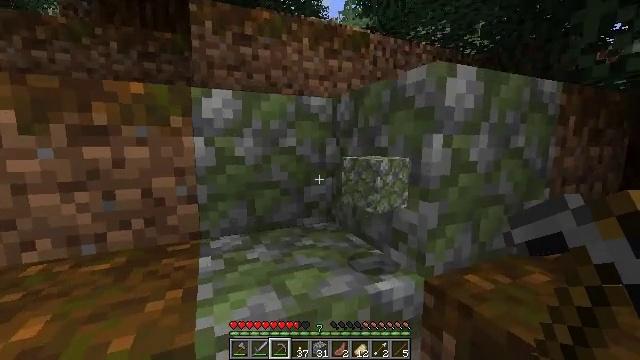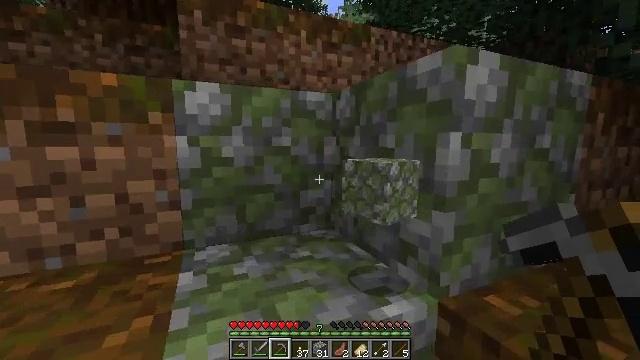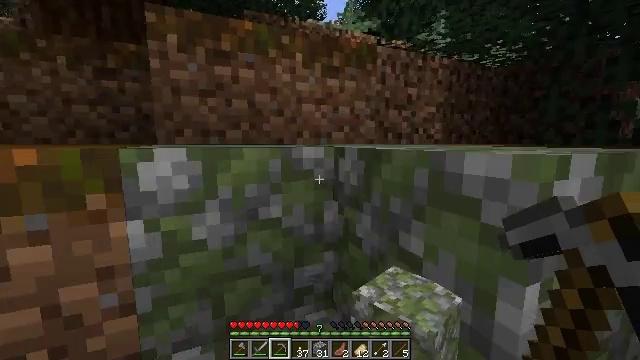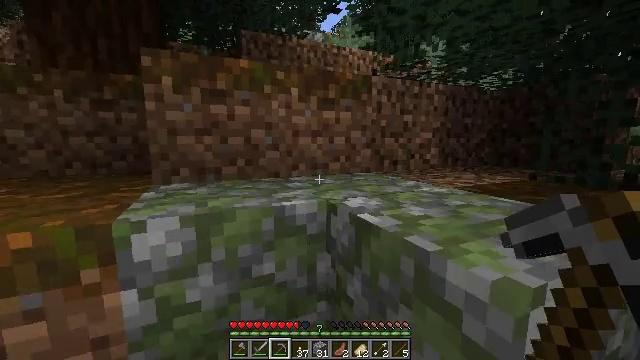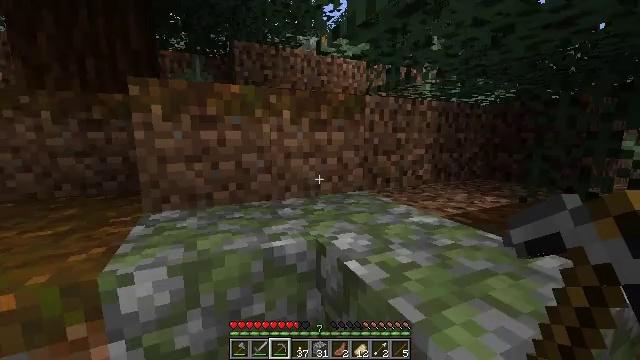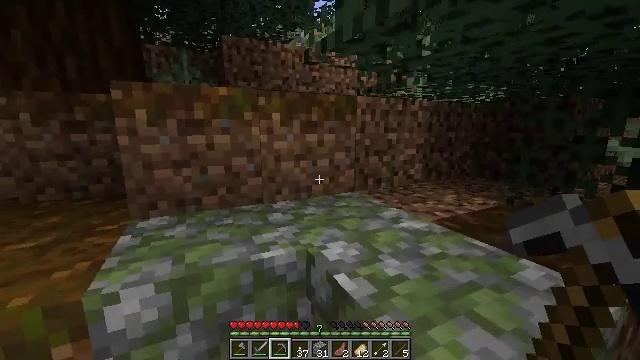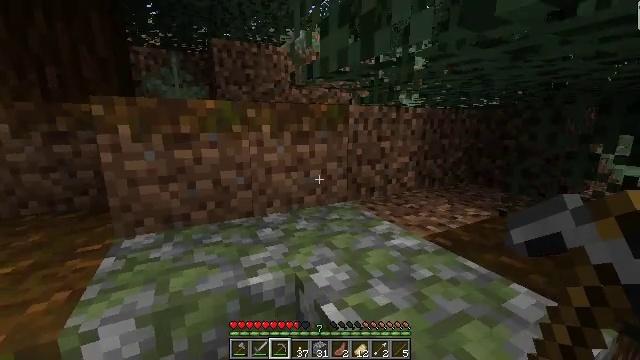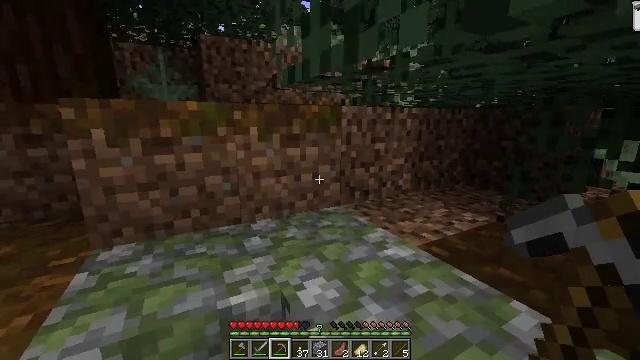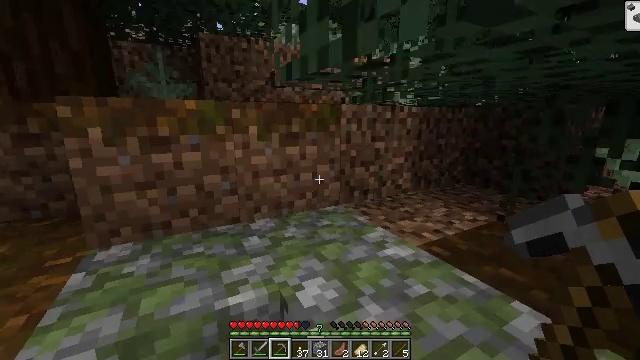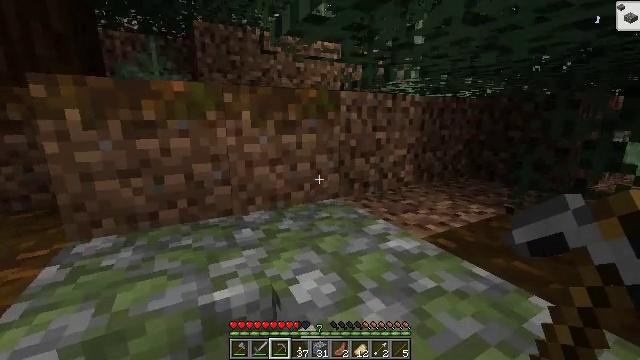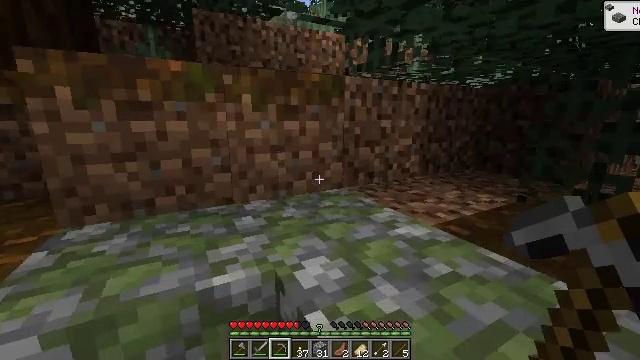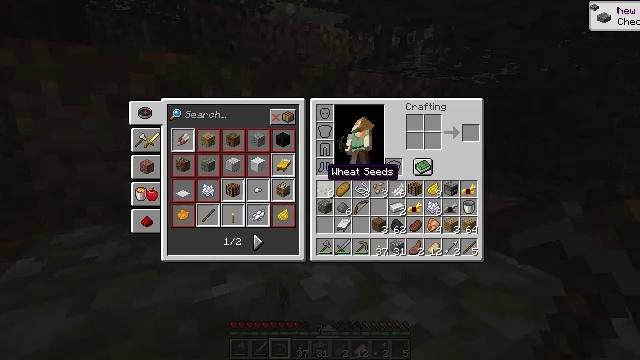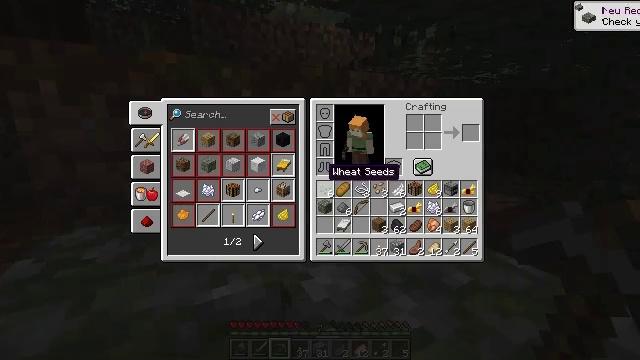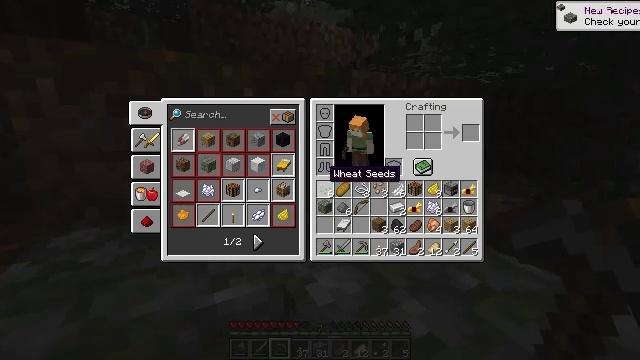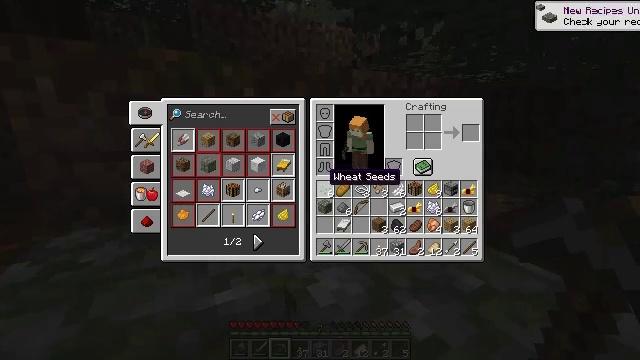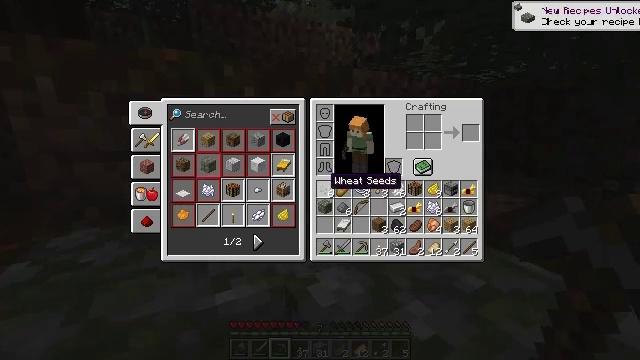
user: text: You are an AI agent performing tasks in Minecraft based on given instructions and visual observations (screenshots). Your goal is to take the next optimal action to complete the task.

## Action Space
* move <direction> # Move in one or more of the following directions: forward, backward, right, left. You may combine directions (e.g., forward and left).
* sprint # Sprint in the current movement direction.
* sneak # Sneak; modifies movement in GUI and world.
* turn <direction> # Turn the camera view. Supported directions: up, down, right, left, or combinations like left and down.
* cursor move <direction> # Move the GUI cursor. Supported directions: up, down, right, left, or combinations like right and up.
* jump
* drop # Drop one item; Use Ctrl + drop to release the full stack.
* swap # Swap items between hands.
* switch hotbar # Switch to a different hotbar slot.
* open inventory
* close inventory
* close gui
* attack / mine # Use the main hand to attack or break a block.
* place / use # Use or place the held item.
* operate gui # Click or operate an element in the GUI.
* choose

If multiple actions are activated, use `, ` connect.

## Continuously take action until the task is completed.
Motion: motion action
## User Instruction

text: Gather the podzol block.
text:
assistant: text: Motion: move forward
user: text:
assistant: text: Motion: move forward, jump
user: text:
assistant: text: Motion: move forward, jump
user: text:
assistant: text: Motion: move forward, jump
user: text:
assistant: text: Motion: move forward, turn right and down, jump
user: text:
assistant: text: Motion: move forward
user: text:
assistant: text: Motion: move forward
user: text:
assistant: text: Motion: move forward
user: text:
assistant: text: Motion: no_op
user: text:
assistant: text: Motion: no_op
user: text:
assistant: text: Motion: open inventory
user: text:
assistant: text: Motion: open inventory
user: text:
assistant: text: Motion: open inventory
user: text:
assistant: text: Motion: open inventory
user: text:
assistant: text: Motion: no_op
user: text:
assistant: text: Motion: no_op
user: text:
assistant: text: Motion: no_op
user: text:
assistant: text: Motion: cursor move down
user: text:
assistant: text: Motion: no_op
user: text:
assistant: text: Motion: cursor move down
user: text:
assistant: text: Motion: no_op
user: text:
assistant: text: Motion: no_op
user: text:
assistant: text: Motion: no_op
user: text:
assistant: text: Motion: no_op
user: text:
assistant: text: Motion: no_op
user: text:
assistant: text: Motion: no_op
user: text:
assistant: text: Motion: no_op
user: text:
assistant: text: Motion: no_op
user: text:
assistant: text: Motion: no_op
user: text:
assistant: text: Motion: no_op